Question: Is there a way I can make this view using Cocoa.

Also it needs to be resizable meaning the width should be depending on the text length? Thank you in advance
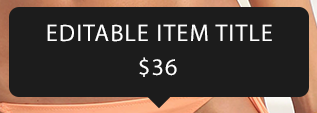
Answer: Yes, you can. Look at the <URL>.